Frequency: 75000
Velocity: 0,2325
Power: 3,4
Pulse duration: 0,0000001
Pass count: 1
Magnification: 10
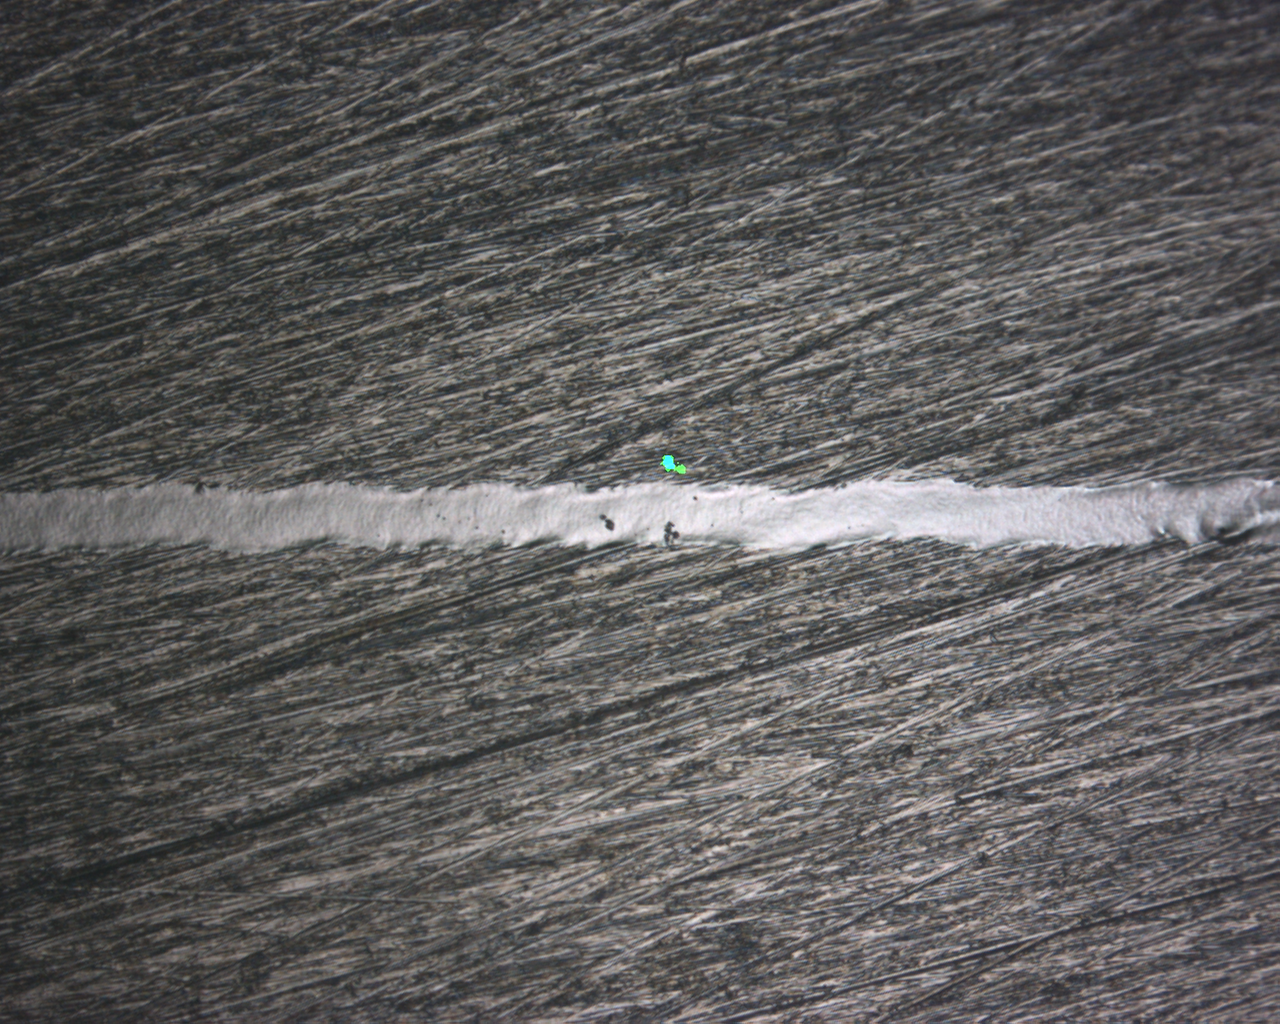
Measured width: 218.717
Other width: 5.1694